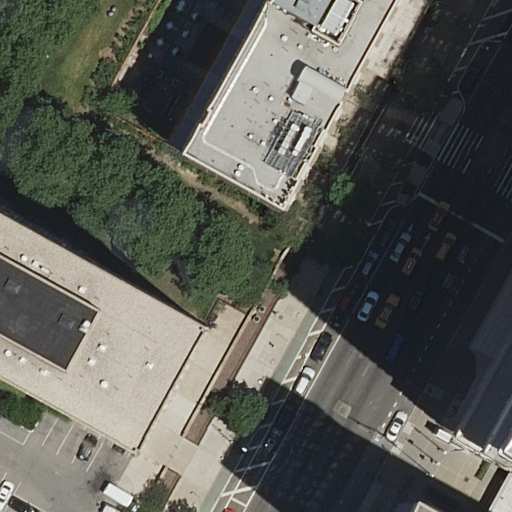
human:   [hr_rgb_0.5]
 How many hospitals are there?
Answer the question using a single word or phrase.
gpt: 1

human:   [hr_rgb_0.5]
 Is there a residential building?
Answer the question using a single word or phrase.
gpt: yes

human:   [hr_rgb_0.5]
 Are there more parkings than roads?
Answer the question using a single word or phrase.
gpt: no

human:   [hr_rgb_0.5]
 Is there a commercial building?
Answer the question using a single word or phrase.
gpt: no

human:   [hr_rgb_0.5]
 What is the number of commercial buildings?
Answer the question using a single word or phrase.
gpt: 0

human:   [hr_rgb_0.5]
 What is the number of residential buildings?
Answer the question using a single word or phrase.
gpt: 3

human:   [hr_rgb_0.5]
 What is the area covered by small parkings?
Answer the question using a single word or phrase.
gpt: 0m2

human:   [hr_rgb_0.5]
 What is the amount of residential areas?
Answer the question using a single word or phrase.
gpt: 1

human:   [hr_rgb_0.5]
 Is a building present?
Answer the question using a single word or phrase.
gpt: yes

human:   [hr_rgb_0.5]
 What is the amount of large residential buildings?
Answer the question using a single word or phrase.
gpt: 1

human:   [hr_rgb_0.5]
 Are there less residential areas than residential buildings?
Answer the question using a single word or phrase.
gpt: yes

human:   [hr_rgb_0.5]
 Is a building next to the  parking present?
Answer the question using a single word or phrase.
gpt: yes

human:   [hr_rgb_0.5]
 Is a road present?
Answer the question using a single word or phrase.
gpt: yes

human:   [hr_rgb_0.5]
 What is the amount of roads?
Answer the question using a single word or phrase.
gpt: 4

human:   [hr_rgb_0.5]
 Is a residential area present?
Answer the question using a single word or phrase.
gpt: yes

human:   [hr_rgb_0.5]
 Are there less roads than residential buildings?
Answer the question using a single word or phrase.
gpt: no

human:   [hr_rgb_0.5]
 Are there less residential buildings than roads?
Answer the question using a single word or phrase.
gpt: yes

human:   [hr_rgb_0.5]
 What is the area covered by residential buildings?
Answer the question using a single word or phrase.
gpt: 1097m2

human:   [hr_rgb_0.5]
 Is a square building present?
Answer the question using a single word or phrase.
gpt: no

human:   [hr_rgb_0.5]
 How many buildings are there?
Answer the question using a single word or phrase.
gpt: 4

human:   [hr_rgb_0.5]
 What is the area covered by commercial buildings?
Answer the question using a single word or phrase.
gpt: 0m2

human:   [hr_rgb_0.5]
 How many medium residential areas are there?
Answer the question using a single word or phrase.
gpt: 0

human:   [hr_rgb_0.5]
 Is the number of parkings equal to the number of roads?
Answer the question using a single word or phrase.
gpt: no

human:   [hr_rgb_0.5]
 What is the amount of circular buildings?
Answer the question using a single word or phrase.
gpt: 0

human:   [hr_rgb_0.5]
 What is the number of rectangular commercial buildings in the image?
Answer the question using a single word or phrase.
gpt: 0

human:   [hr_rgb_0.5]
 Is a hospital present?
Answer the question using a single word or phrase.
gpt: yes

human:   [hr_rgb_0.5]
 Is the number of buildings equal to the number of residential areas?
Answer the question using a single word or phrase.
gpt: no

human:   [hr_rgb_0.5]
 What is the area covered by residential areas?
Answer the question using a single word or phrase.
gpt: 569m2

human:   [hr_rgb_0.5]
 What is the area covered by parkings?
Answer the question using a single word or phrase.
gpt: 337m2

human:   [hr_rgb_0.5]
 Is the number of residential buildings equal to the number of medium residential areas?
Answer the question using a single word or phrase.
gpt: no

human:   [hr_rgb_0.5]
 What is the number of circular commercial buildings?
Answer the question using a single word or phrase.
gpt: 0

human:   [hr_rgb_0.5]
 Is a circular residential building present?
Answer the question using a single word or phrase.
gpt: no

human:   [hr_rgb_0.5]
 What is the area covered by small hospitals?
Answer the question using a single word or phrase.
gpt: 0m2

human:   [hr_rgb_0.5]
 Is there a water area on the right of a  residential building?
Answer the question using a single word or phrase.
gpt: no

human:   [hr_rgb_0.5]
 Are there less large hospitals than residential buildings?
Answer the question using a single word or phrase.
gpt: yes

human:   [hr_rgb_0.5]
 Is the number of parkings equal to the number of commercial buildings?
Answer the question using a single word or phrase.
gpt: no

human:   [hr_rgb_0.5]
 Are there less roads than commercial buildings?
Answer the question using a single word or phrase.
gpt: no

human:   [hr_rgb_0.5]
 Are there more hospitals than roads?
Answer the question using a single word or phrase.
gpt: no

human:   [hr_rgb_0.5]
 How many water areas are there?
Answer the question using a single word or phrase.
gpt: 0

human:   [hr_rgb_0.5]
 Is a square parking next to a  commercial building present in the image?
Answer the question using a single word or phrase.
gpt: no

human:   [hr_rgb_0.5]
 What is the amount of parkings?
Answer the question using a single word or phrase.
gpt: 1

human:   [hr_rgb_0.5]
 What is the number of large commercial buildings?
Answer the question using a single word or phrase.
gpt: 0

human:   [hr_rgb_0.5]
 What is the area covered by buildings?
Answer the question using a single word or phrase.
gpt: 5938m2

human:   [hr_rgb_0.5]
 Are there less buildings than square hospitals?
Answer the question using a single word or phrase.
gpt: no

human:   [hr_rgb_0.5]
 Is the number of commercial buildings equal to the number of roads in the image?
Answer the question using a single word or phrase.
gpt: no

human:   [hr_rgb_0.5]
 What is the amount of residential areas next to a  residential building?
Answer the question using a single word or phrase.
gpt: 1

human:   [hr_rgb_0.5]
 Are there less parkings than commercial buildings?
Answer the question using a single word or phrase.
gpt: no

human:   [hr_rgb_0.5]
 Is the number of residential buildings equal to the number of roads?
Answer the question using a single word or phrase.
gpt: no

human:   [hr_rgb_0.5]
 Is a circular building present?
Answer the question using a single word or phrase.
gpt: no

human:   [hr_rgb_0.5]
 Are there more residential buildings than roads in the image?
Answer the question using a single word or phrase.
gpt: no

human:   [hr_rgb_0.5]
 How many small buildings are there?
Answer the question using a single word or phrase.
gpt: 2

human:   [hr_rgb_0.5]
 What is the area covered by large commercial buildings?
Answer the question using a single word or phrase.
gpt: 0m2

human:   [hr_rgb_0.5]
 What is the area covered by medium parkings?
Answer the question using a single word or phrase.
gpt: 337m2

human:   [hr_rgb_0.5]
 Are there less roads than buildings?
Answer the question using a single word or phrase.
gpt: no

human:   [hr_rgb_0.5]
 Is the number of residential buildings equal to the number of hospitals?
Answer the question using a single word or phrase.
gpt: no

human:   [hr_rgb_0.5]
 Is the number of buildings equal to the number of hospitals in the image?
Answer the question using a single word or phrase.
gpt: no

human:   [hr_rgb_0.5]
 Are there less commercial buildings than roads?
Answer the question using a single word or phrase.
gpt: yes

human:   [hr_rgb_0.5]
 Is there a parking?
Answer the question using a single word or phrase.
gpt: yes

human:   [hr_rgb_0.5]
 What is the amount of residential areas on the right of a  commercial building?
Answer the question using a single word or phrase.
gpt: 0

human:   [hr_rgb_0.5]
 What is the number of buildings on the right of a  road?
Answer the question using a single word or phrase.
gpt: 3

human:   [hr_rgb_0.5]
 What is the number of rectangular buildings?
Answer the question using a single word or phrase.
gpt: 3

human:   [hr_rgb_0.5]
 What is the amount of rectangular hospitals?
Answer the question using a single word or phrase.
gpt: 1

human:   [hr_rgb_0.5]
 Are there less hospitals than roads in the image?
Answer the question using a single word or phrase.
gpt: yes

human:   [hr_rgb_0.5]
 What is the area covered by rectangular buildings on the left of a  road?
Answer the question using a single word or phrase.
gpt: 1032m2